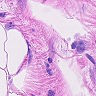
Metastatic tissue present: yes